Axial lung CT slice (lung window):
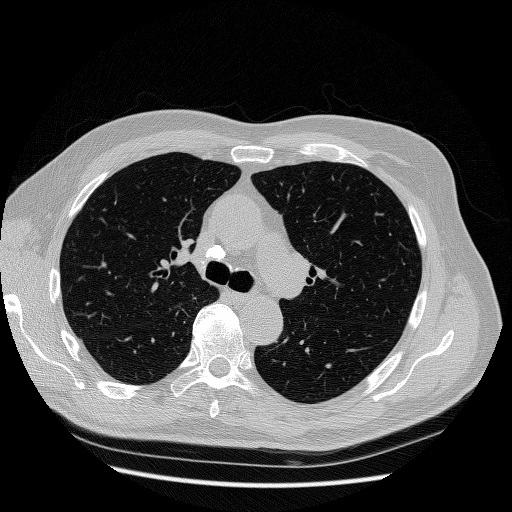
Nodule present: no